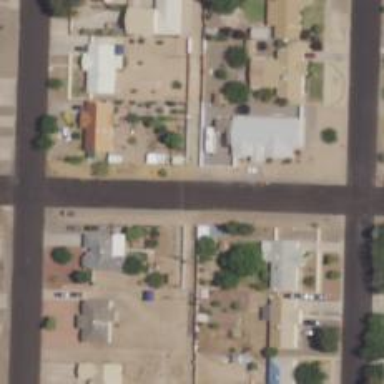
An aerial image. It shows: Alleyway designated as service road.